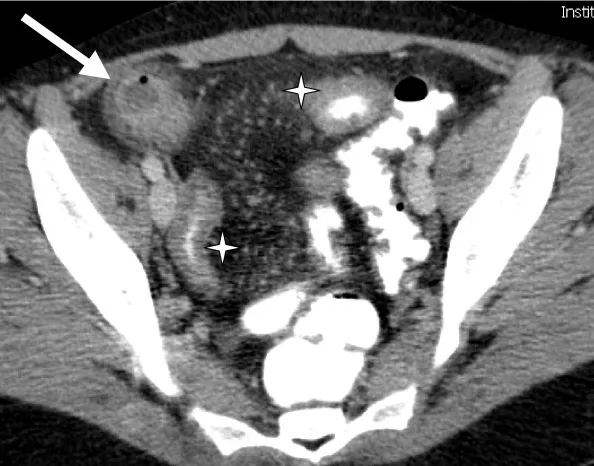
Preoperative Computed Tomography scanner showing a 3 x 3 cm abscess in right iliac fossa (arrow) as well as extensive inflammation of the terminal ileum (*).
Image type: radiology (ct)